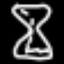
Label: hourglass